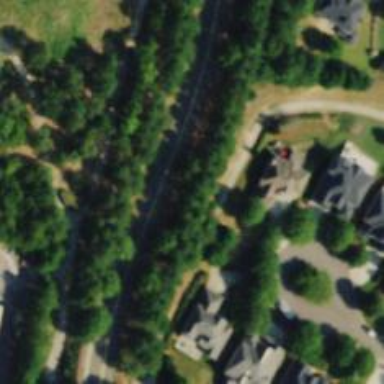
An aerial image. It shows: Pathway for golfing.